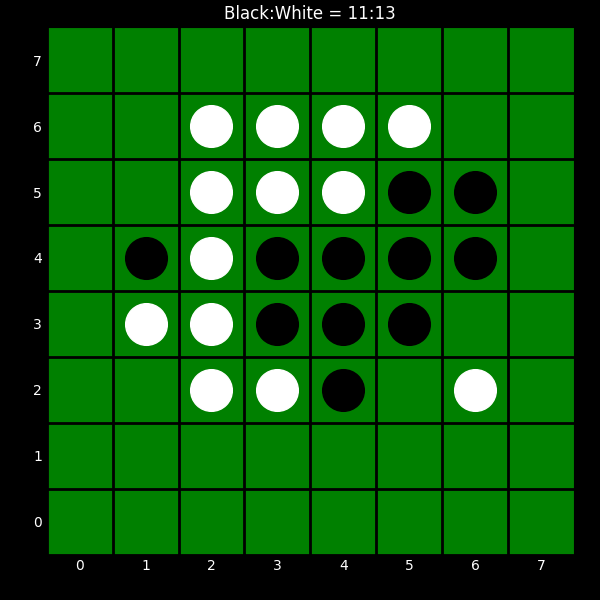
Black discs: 11
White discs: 13